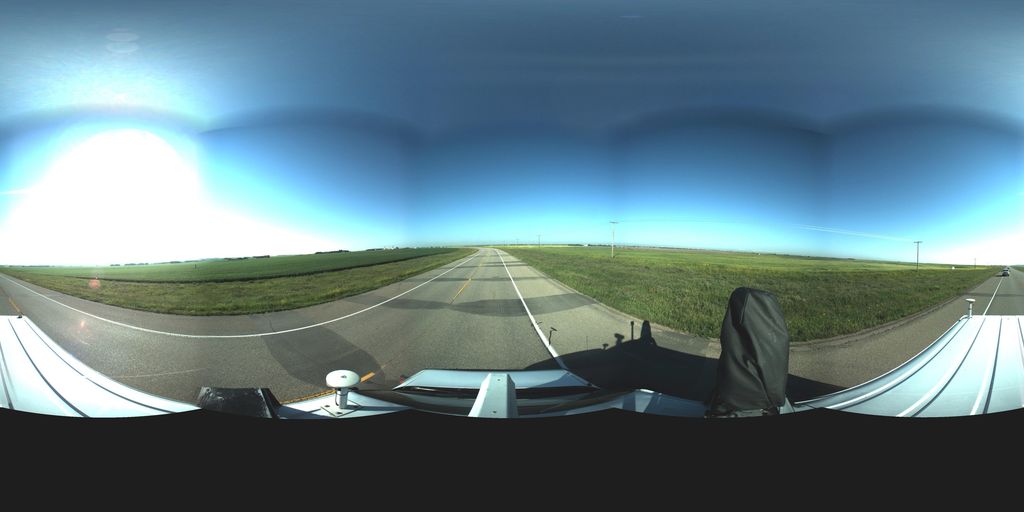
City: saskatoon